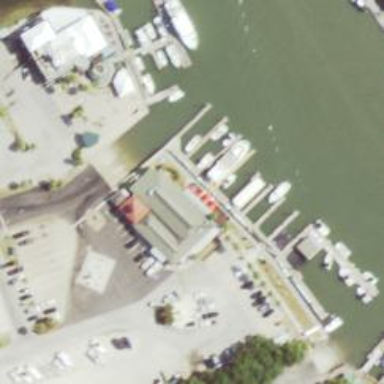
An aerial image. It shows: Marina on leisure land.